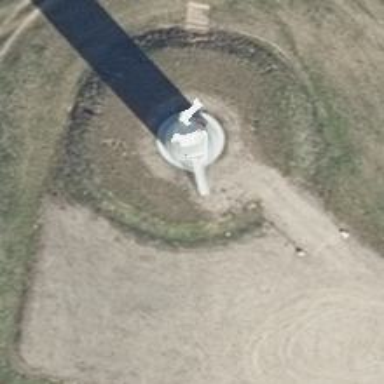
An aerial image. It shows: Wind turbine generator made by Vestas. The generator utilizes wind as its power source and belongs to the horizontal axis type.